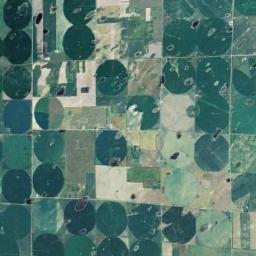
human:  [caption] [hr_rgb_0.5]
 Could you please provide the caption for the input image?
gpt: There are some green circle farmland and square farmland .

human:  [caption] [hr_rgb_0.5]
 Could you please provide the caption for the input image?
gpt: Many dark green, Light green mixed neatly arranged circular farmland with incomplete gardens .

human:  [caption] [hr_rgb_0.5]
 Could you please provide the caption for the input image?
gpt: Many green circular farmlands are neatly arranged on the ground .

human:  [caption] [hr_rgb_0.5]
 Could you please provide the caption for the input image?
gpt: Round green fields are the same size .

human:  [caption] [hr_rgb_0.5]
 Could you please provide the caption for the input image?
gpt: There are many green circular farmlands of the same size arranged neatly .